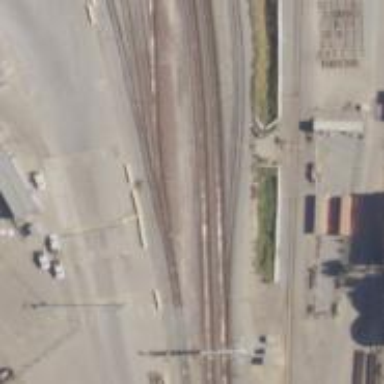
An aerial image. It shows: Railway yard used for servicing trains.